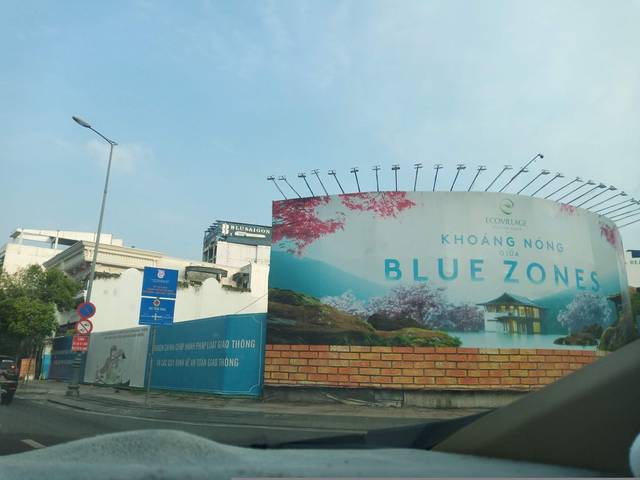
Region: Vietnam
Coordinates: 10.794, 106.678